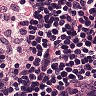
Metastatic tissue present: no